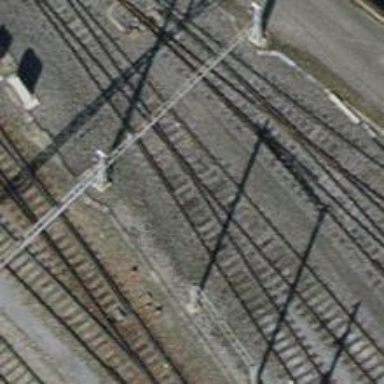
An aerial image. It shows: Rail yard with electrified contact lines for railway operations.